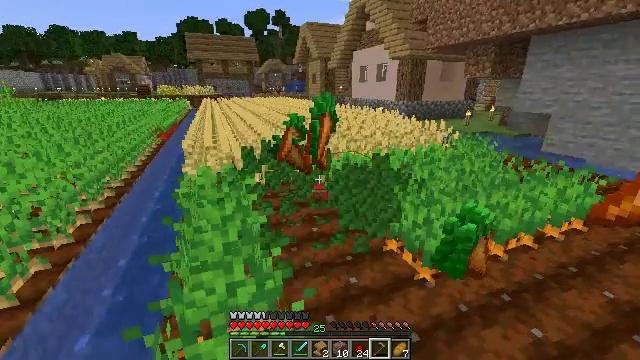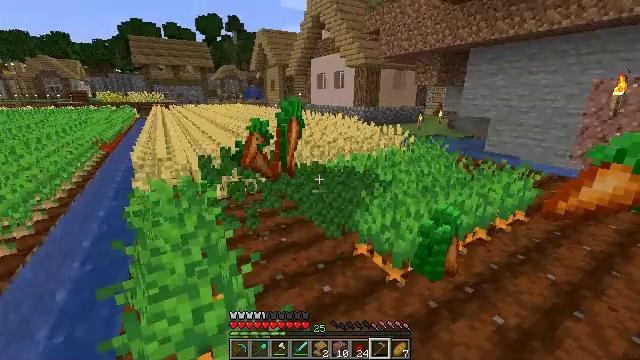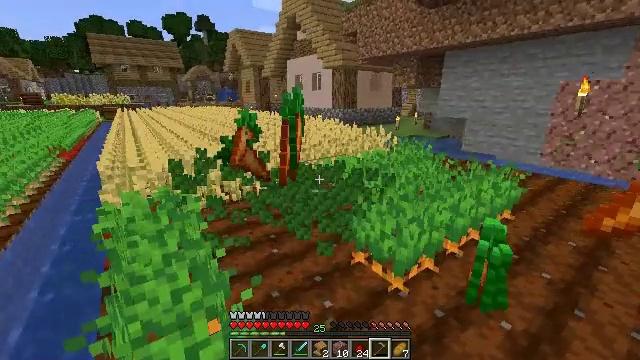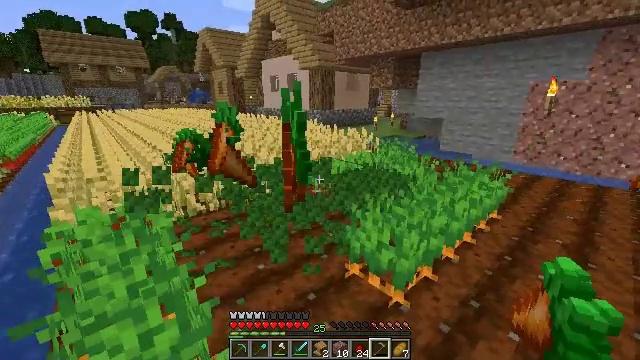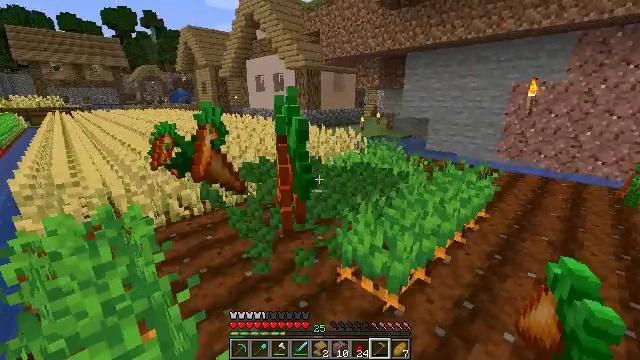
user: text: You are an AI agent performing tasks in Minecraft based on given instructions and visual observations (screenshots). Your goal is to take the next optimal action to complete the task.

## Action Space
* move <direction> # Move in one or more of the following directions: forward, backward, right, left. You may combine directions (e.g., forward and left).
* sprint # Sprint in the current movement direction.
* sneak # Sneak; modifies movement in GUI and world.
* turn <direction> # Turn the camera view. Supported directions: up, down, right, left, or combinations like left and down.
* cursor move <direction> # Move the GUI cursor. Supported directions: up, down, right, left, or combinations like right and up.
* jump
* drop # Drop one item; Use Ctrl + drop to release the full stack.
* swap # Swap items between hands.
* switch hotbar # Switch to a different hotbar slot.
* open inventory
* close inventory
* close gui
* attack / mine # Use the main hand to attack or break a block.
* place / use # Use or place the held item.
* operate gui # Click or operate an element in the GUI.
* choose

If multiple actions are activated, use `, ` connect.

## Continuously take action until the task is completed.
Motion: motion action
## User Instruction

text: Harvest carrots from the farmland.
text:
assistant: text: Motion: move forward and move left, turn right and up, attack / mine
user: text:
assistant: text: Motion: move forward, turn right, attack / mine
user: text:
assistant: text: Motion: move forward, turn right, attack / mine
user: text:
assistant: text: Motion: turn right, attack / mine
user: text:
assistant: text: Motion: attack / mine